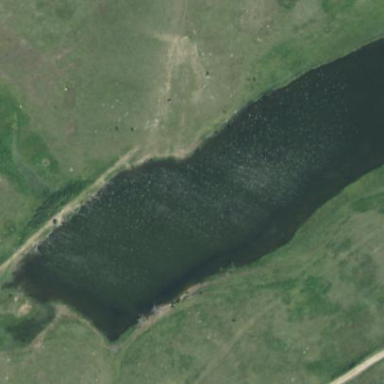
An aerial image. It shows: Reservoir.